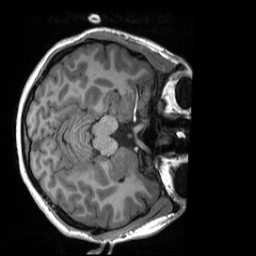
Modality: T1w
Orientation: axial
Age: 22
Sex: female
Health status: healthy
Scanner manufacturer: siemens
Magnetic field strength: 3 T
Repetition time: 2 s
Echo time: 0.00232 s